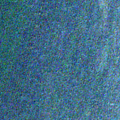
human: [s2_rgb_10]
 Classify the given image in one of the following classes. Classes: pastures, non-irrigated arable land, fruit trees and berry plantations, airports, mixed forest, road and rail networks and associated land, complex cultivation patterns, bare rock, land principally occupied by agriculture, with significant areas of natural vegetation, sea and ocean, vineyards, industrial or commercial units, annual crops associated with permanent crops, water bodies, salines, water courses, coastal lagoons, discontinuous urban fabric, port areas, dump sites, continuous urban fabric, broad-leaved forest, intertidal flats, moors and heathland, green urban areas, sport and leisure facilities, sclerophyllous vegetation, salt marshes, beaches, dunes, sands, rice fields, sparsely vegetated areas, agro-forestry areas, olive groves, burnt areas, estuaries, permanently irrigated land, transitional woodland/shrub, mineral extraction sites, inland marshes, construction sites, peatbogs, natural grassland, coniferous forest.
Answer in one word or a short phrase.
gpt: water bodies